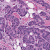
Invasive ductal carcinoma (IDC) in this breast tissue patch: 1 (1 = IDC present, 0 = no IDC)